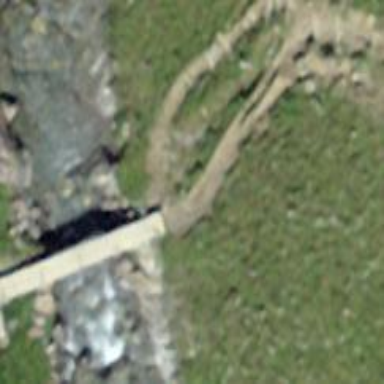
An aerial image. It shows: Dirt path bridge.